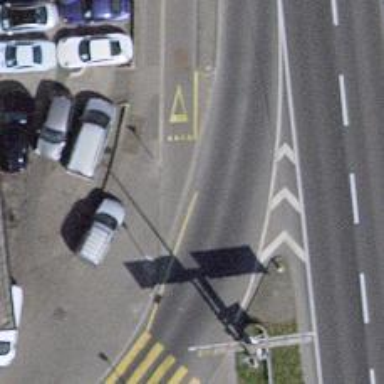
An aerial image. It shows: Road with "give way" sign.